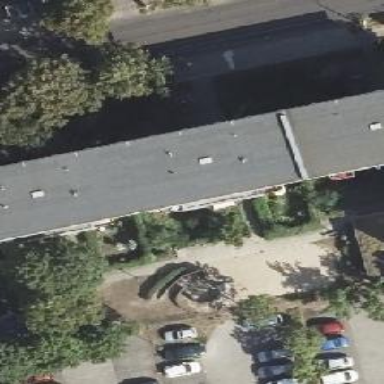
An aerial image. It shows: Flat-roofed apartment building with tar paper roofing material.